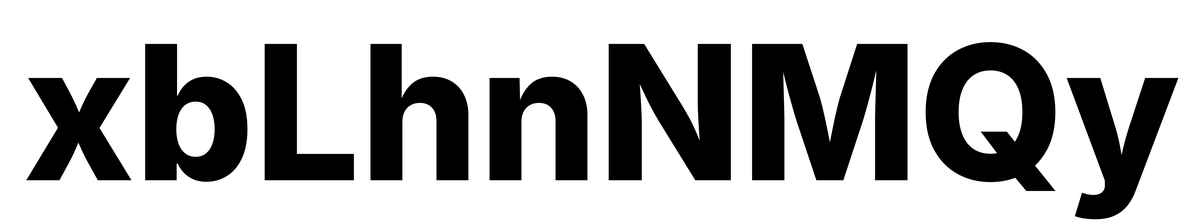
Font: Inter_ExtraBold